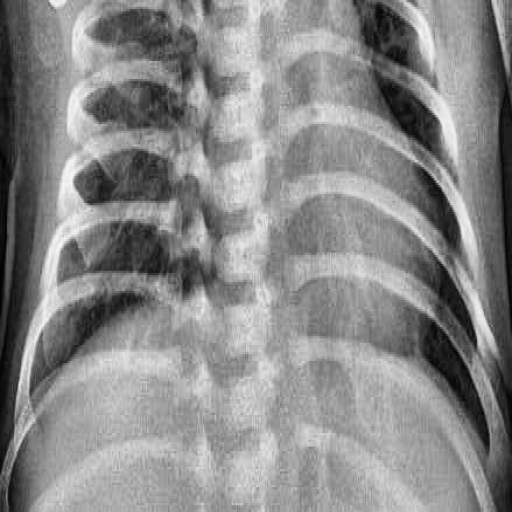
Finding: PNEUMONIA